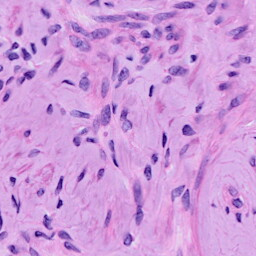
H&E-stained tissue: Cervix